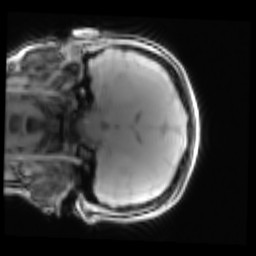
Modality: PDw
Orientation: coronal
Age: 25
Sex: female
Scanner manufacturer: siemens
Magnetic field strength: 3 T
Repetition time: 0.25 s
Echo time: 0.00103 s